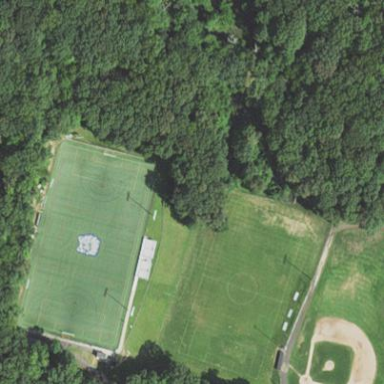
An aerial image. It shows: Soccer pitch designated for leisure and sports activities.